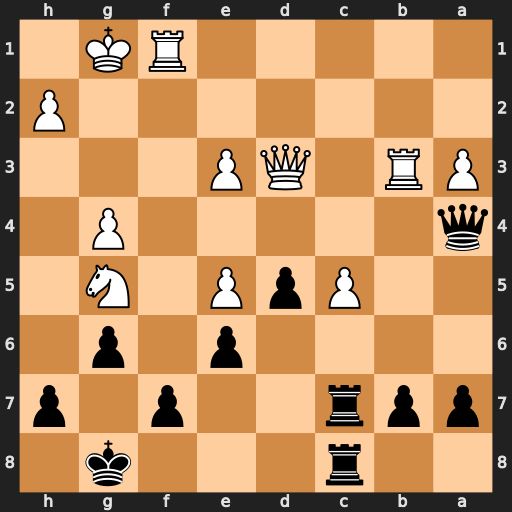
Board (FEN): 2r3k1/ppr2p1p/4p1p1/2PpP1N1/q5P1/PR1QP3/7P/5RK1
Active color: b
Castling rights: -
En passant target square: -
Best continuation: Qxg4+ Kh1 Qxg5